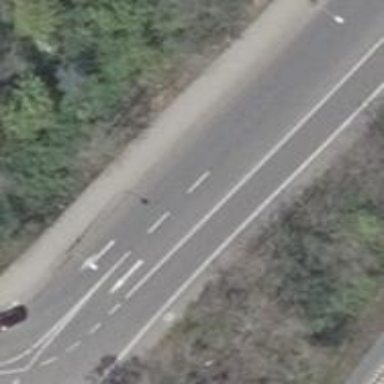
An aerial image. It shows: Tertiary road with asphalt surface. The road has designated cycle lane on the left.